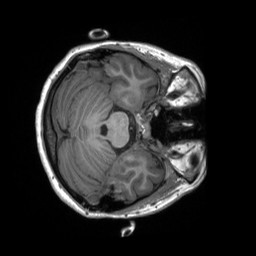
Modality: T1w
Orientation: axial
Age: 26
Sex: female
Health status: ill
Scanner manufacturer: siemens
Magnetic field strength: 3 T
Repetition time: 2.3 s
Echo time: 0.00232 s